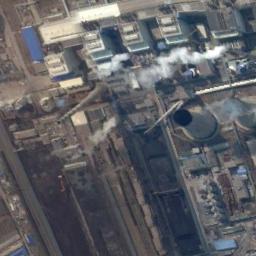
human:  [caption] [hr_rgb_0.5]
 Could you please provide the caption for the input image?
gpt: There are seven thermal power stations here, two of which are thinner and taller than others .

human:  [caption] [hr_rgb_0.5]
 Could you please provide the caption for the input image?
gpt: The thermal power station is next to some buildings with white mist above .

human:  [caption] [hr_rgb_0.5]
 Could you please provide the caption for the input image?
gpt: There are many buildings next to the thermal power station .

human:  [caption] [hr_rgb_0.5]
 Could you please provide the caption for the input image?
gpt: Plant and machinery in a thermal power station, With a cooling tower and two chimneys .

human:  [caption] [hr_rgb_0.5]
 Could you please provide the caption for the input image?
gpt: There are many buildings and several chimneys on the thermal power station .